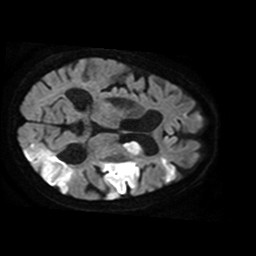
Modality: TRACE
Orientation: axial
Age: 87
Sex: female
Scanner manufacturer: philips
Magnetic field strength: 1.5 T
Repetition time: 3.689 s
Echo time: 0.09411 s